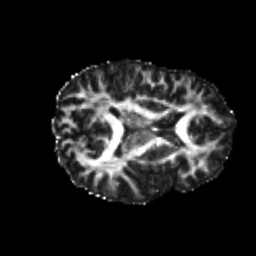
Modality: FA
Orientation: axial
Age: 24
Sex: female
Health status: healthy
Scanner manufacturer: philips
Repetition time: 7.39 s
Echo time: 0.08599 s